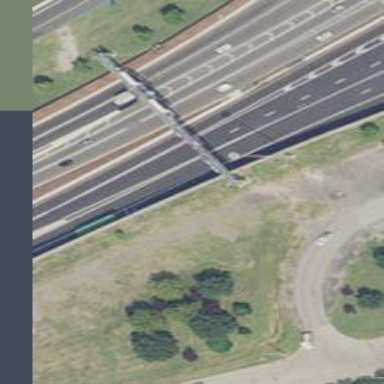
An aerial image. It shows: Asphalt motorway.